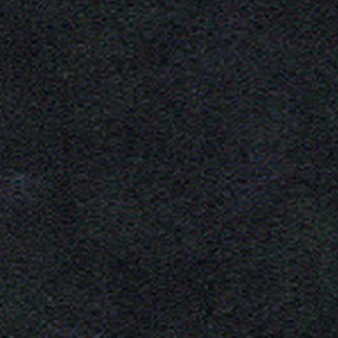
Label: other